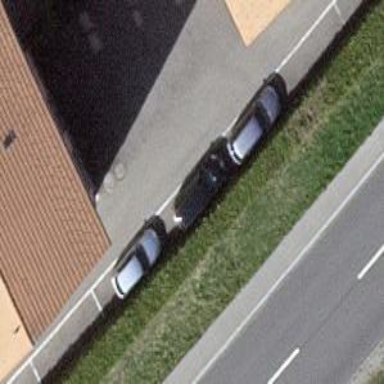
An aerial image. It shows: Set of steps on the road.